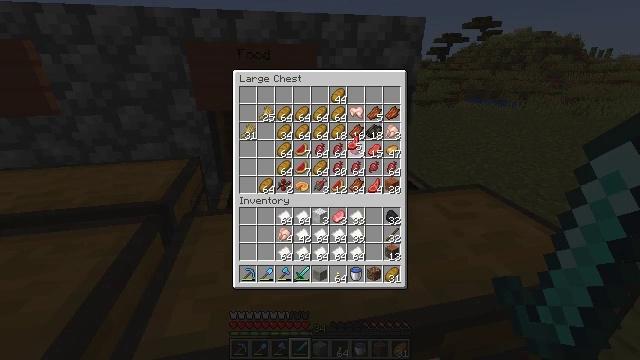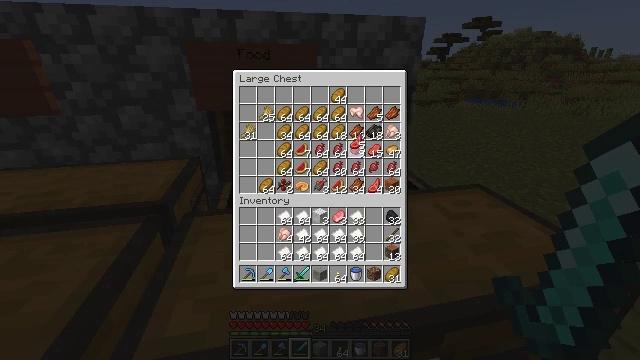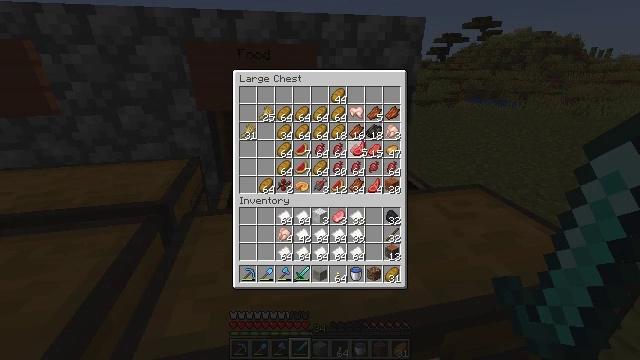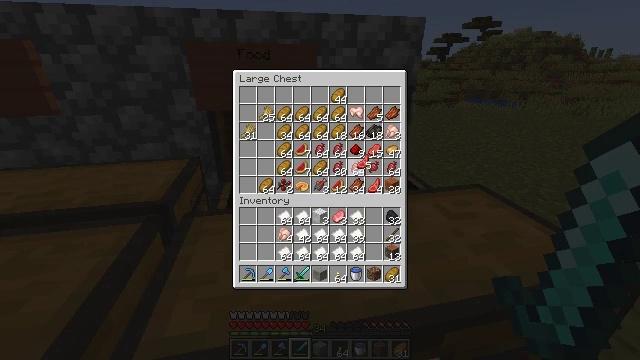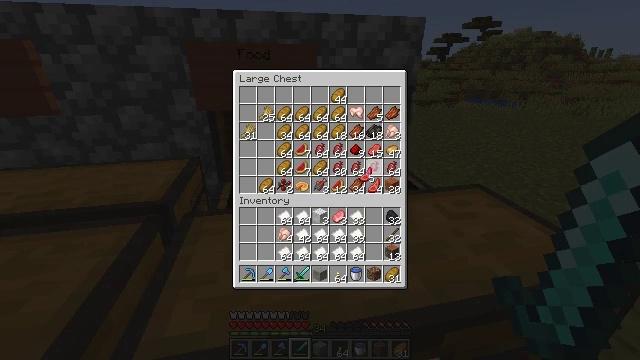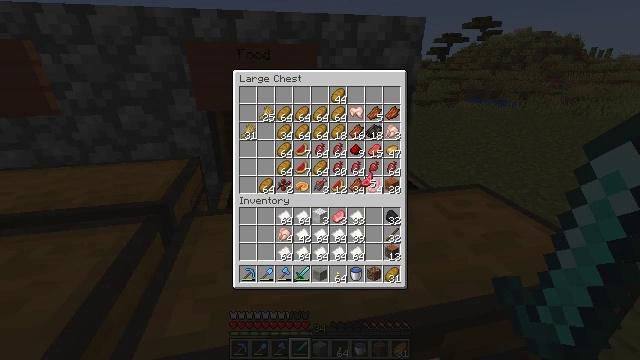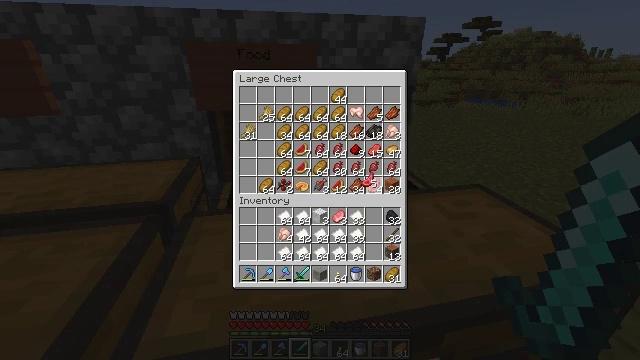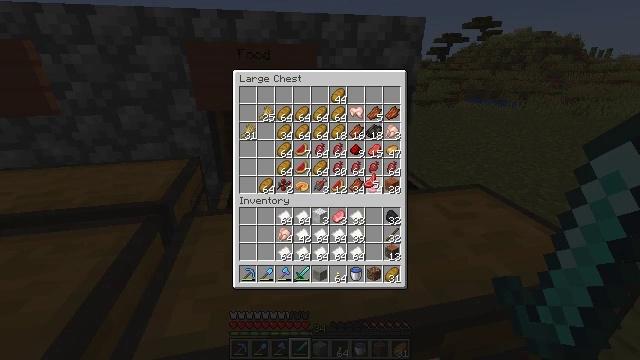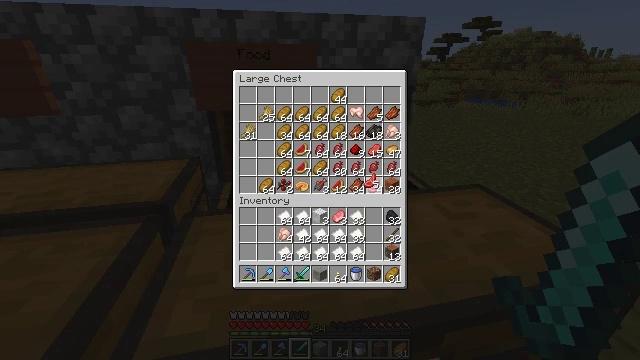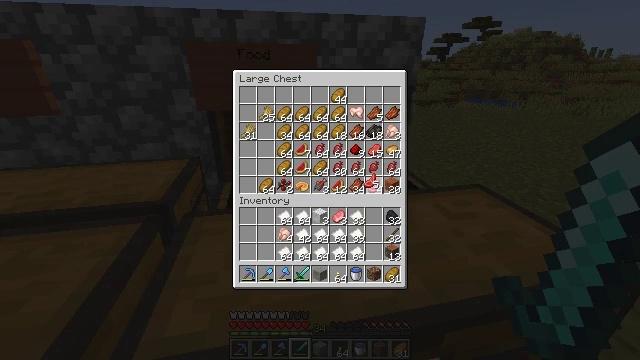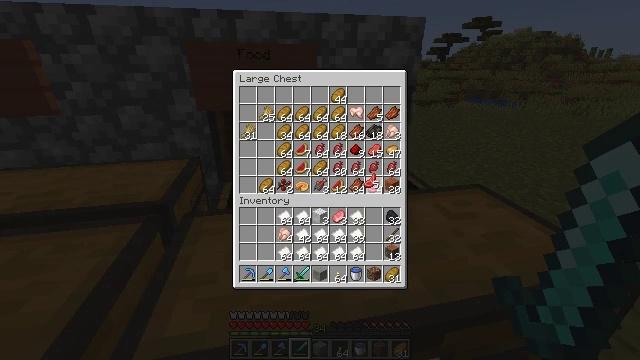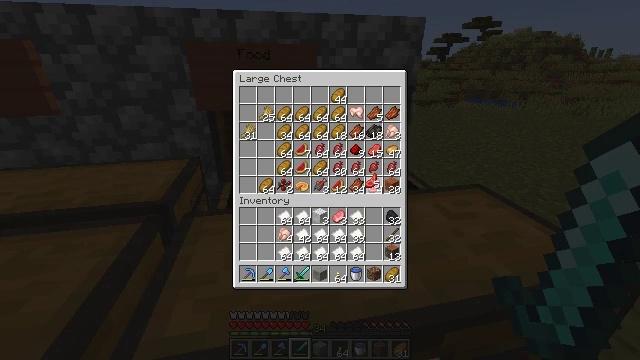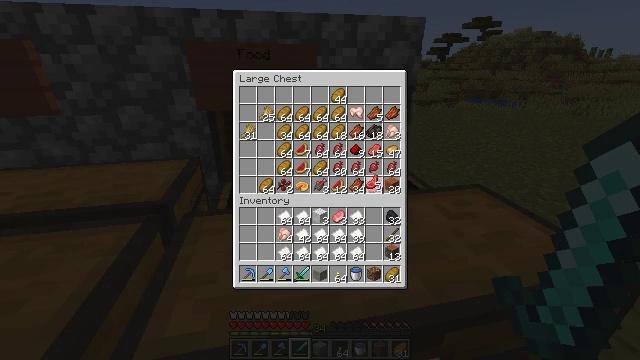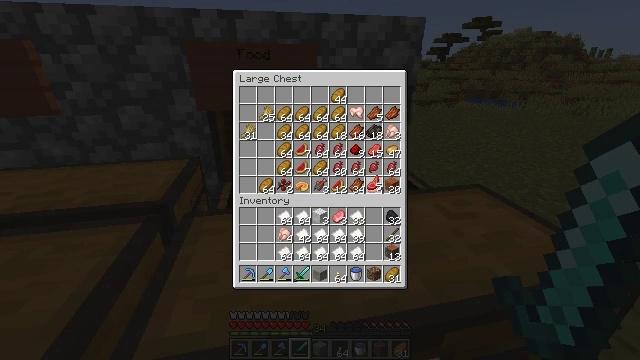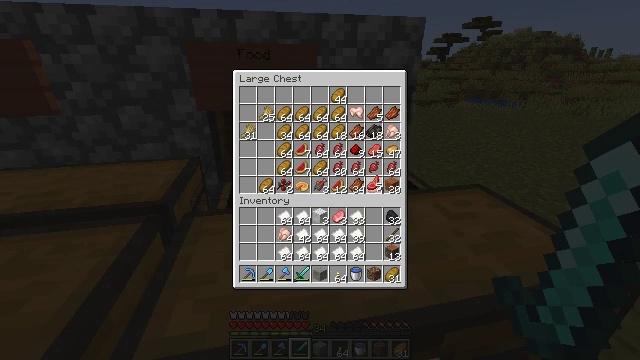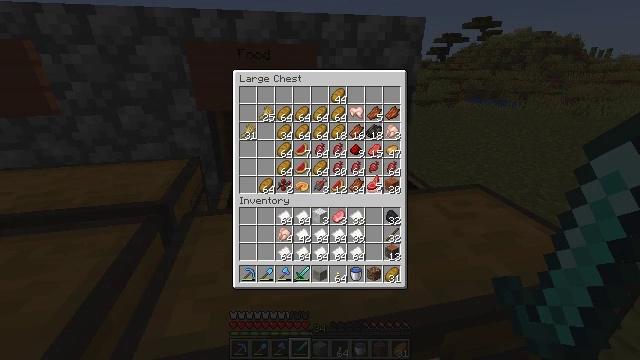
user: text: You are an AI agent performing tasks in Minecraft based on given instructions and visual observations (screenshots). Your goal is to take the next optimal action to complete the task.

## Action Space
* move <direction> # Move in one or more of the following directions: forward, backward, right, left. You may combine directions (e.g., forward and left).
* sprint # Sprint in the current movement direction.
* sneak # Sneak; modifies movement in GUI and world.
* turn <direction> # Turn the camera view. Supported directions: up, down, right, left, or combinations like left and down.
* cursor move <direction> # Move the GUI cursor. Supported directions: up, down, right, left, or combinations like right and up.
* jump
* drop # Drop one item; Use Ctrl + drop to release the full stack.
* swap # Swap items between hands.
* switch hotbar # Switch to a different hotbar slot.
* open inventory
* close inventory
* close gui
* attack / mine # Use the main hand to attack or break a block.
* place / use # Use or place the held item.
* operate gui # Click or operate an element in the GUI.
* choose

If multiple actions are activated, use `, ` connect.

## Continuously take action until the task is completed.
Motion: motion action
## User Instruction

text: Get melon seeds by using a crafting grid and melon slices.
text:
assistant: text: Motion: no_op
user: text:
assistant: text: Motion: cursor move down
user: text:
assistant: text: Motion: cursor move down
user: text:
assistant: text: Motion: cursor move down
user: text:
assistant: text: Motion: no_op
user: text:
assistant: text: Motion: no_op
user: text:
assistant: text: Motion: no_op
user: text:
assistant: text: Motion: no_op
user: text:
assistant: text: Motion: no_op
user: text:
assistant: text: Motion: no_op
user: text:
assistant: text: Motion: no_op
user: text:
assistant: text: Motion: no_op
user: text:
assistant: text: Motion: no_op
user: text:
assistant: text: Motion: no_op
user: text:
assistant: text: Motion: no_op
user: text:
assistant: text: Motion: no_op
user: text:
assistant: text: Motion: no_op
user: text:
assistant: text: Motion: operate gui
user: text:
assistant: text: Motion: operate gui
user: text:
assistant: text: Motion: no_op
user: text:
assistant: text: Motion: no_op
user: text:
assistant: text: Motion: no_op
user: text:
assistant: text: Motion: no_op
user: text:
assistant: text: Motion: cursor move left and down
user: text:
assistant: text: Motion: cursor move left and down
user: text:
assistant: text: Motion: no_op
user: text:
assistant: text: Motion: no_op
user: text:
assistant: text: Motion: no_op
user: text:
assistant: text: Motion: no_op
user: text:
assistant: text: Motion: no_op